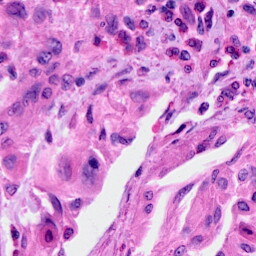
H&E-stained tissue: Cervix